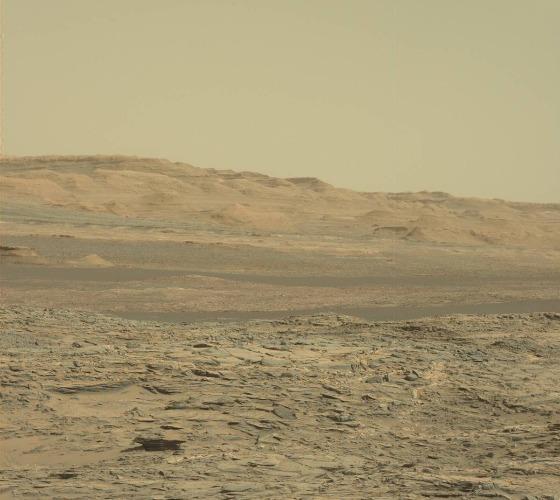
Terrain classes present: Bedrock, Gravel / Sand / Soil, Rock, Shadow, Sky / Distant Mountains